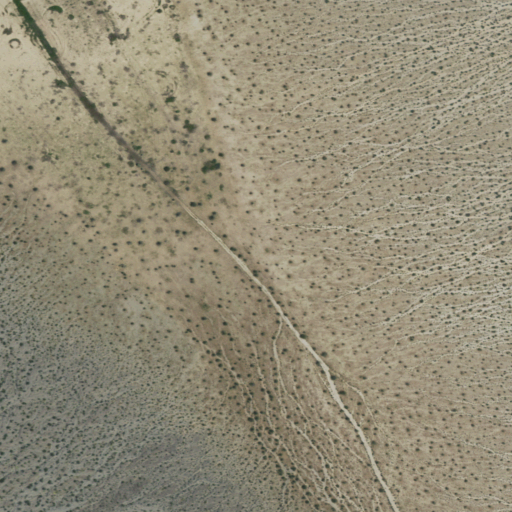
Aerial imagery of plain(s) in California named Cleghorn Lakes containing shrub, barren land, and grassland